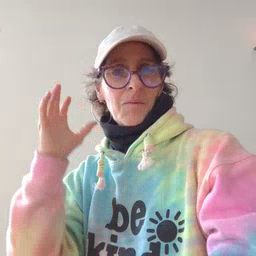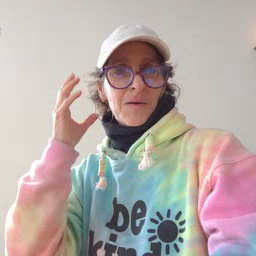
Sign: radio